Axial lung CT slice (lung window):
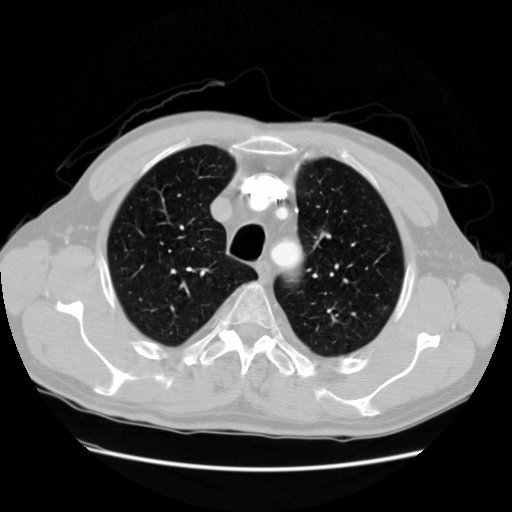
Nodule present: no